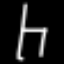
Label: chair